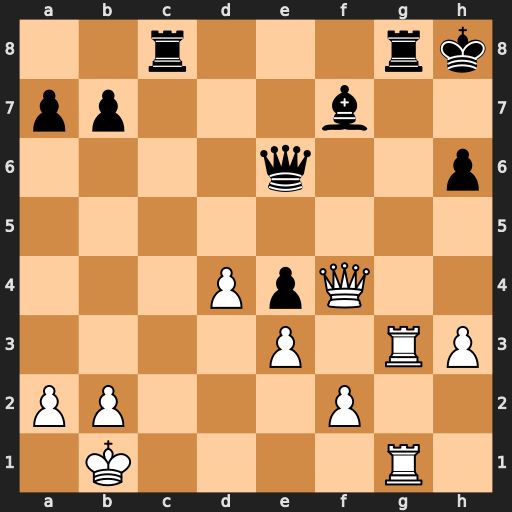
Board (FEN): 2r3rk/pp3b2/4q2p/8/3PpQ2/4P1RP/PP3P2/1K4R1
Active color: w
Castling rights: -
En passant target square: -
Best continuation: d5 Rxg3 Rxg3